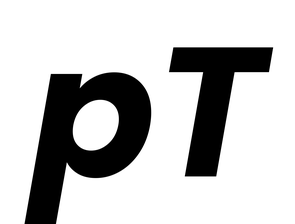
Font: Poppins-BoldItalic